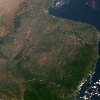
Label: land